Question: I am searching for the way and asking how to make this kind a ribbon in mine table. I need to make it to look's like this.
I have 0 experiences whit ribbons, found some solution how to make them, and they are very nice, but I do not know how to wrap it around mine table.
I would like from someone to explain to me how to make this wright, so I can learn something out of this, because I need to put another ribbon in mine navigation bar.
'''
<!-- Tables
================================================== -->
<div class="table">
<div class="container">
<div class="row">
<div class="col-sm-6 col-sm-offset-3">
<div class="bs-component"><!--Start the table-->
<table class="table table-striped" data-scrollreveal="enter left, wait 1.5s">
<thead>
<tr>
<th><h1>Start Ribbon Here!<h1></th>
<th>Mine Picture Here</th>
<th>Mine Picture Here</th>
<th>Mine Picture Here</th>
<th>Mine Picture Here</th>
</tr>
</thead>
<tbody>
<tr class="active">
<td>Membership Plan</td>
<td>Column content</td>
<td>Column content</td>
<td>Column content</td>
<td>Column content</td>
</tr>
<tr class="active">
<td>Membership Plan</td>
<td>Column content</td>
<td>Column content</td>
<td>Column content</td>
<td>Column content</td>
</tr>
<tr class="active">
<td>Membership Plan</td>
<td>Column content</td>
<td>Column content</td>
<td>Column content</td>
<td>Column content</td>
</tr>
<tr class="active">
<td>Membership Plan</td>
<td>Column content</td>
<td>Column content</td>
<td>Column content</td>
<td>Column content</td>
</tr>
<tr class="active">
<td>Membership Plan</td>
<td>Column content</td>
<td>Column content</td>
<td>Column content</td>
<td>Column content</td>
</tr><tr class="active">
<td><h1>Ribbon End Here!</h1></td>
<td></td>
<td></td>
<td></td>
<td></td>
</tr>
</tbody>
</table>
</div><!-- end of table -->
</div>
</div>
</div>
</div>
'''
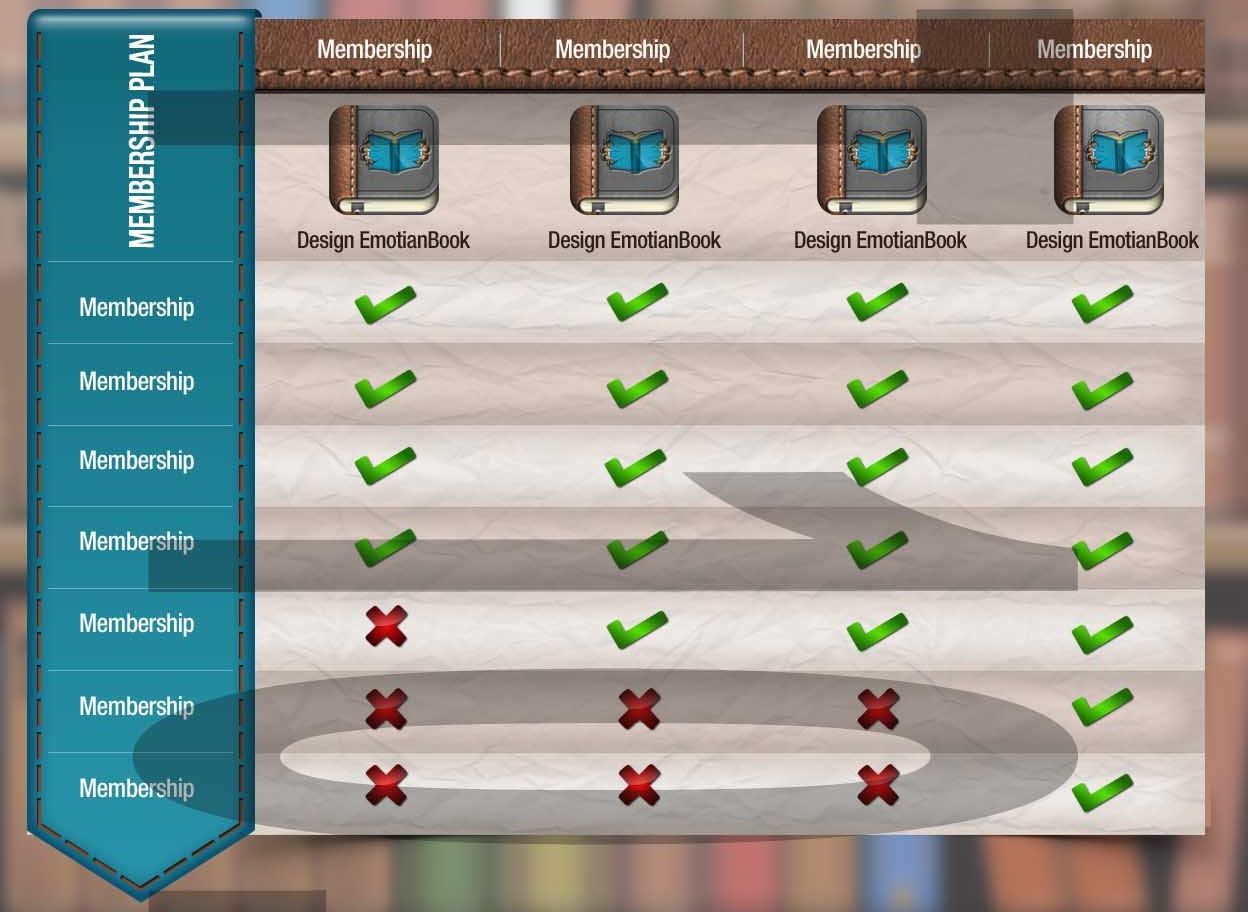
Answer: You could use pseudo elements on your parent div element.
Something like:
<URL>
Or this snippet:
'''
.table {
position: relative;
}
.table:before {
content: "";
position: absolute;
top: 15px;
left: 15px;
width: 120px;
height: -webkit-calc(100% - 50px);
height: calc(100% - 50px);
background: teal;
border-left: 5px dashed blue;
border-right: 5px dashed blue;
box-shadow: 0 0 0 15px teal, inset 0 5px 5px -2px lightgray;
border-radius: 10px 10px 2px 2px;
}
.table:after {
content: "";
position: absolute;
bottom: -12px;
left: 40px;
height: 75px;
width: 75px;
background: teal;
border-bottom: 5px dashed blue;
border-right: 5px dashed blue;
box-shadow: 0 0 0 15px teal;
-webkit-transform: rotate(45deg);
-moz-transform: rotate(45deg);
transform: rotate(45deg);
}
'''
'''
<!-- Tables
================================================== -->
<div class="table">
<div class="container">
<div class="row">
<div class="col-sm-6 col-sm-offset-3">
<div class="bs-component">
<!--Start the table-->
<table class="table table-striped" data-scrollreveal="enter left, wait 1.5s">
<thead>
<tr>
<th>
<h1>Start Ribbon Here!<h1></th>
<th>Mine Picture Here</th>
<th>Mine Picture Here</th>
<th>Mine Picture Here</th>
<th>Mine Picture Here</th>
</tr>
</thead>
<tbody>
<tr class="active">
<td>Membership Plan</td>
<td>Column content</td>
<td>Column content</td>
<td>Column content</td>
<td>Column content</td>
</tr>
<tr class="active">
<td>Membership Plan</td>
<td>Column content</td>
<td>Column content</td>
<td>Column content</td>
<td>Column content</td>
</tr>
<tr class="active">
<td>Membership Plan</td>
<td>Column content</td>
<td>Column content</td>
<td>Column content</td>
<td>Column content</td>
</tr>
<tr class="active">
<td>Membership Plan</td>
<td>Column content</td>
<td>Column content</td>
<td>Column content</td>
<td>Column content</td>
</tr>
<tr class="active">
<td>Membership Plan</td>
<td>Column content</td>
<td>Column content</td>
<td>Column content</td>
<td>Column content</td>
</tr><tr class="active">
<td><h1>Ribbon End Here!</h1>
</td>
<td></td>
<td></td>
<td></td>
<td></td>
</tr>
</tbody>
</table>
</div>
<!-- end of table -->
</div>
</div>
</div>
</div>
'''
You could then use a negative z-index to position the banner below the text.